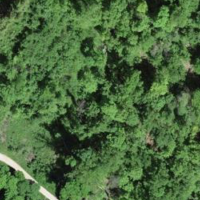
EUNIS habitat code: 41
Species observed at this site:
Discus rotundatus
Fruticicola fruticum
Aegopinella nitens
Cepaea hortensis
Clausilia cruciata
Macularia sylvatica
Monachoides incarnatus
Trochulus hispidus
Helicigona lapicida
Isognomostoma isognomostomos
Cochlostoma septemspirale
Clausilia rugosa
Cochlodina laminata
Neottia nidus-avis
Helicodonta obvoluta
Arianta arbustorum
Succinella oblonga